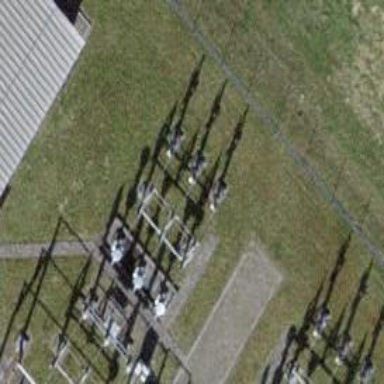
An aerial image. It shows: Insulator used in power systems.